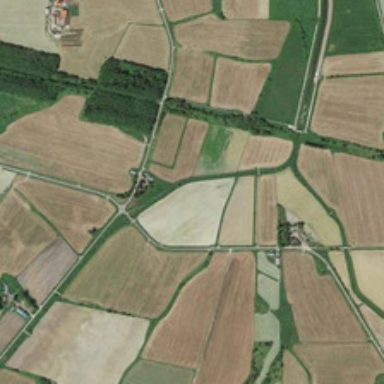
It is a large piece of farmland .